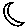
Label: moon